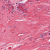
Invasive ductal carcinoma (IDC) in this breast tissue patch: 0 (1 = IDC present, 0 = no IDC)